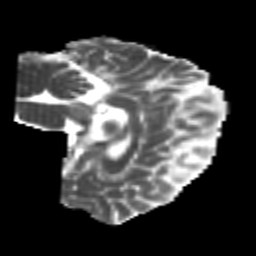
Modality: MD
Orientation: sagittal
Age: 22
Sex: female
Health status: healthy
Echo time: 0.074 s